Field crop: maize
Growth stage: 2
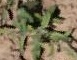
Species: atriplex